Field crop: tomato
Growth stage: 1
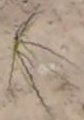
Species: cyperus